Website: lowes
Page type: delivery-shipping
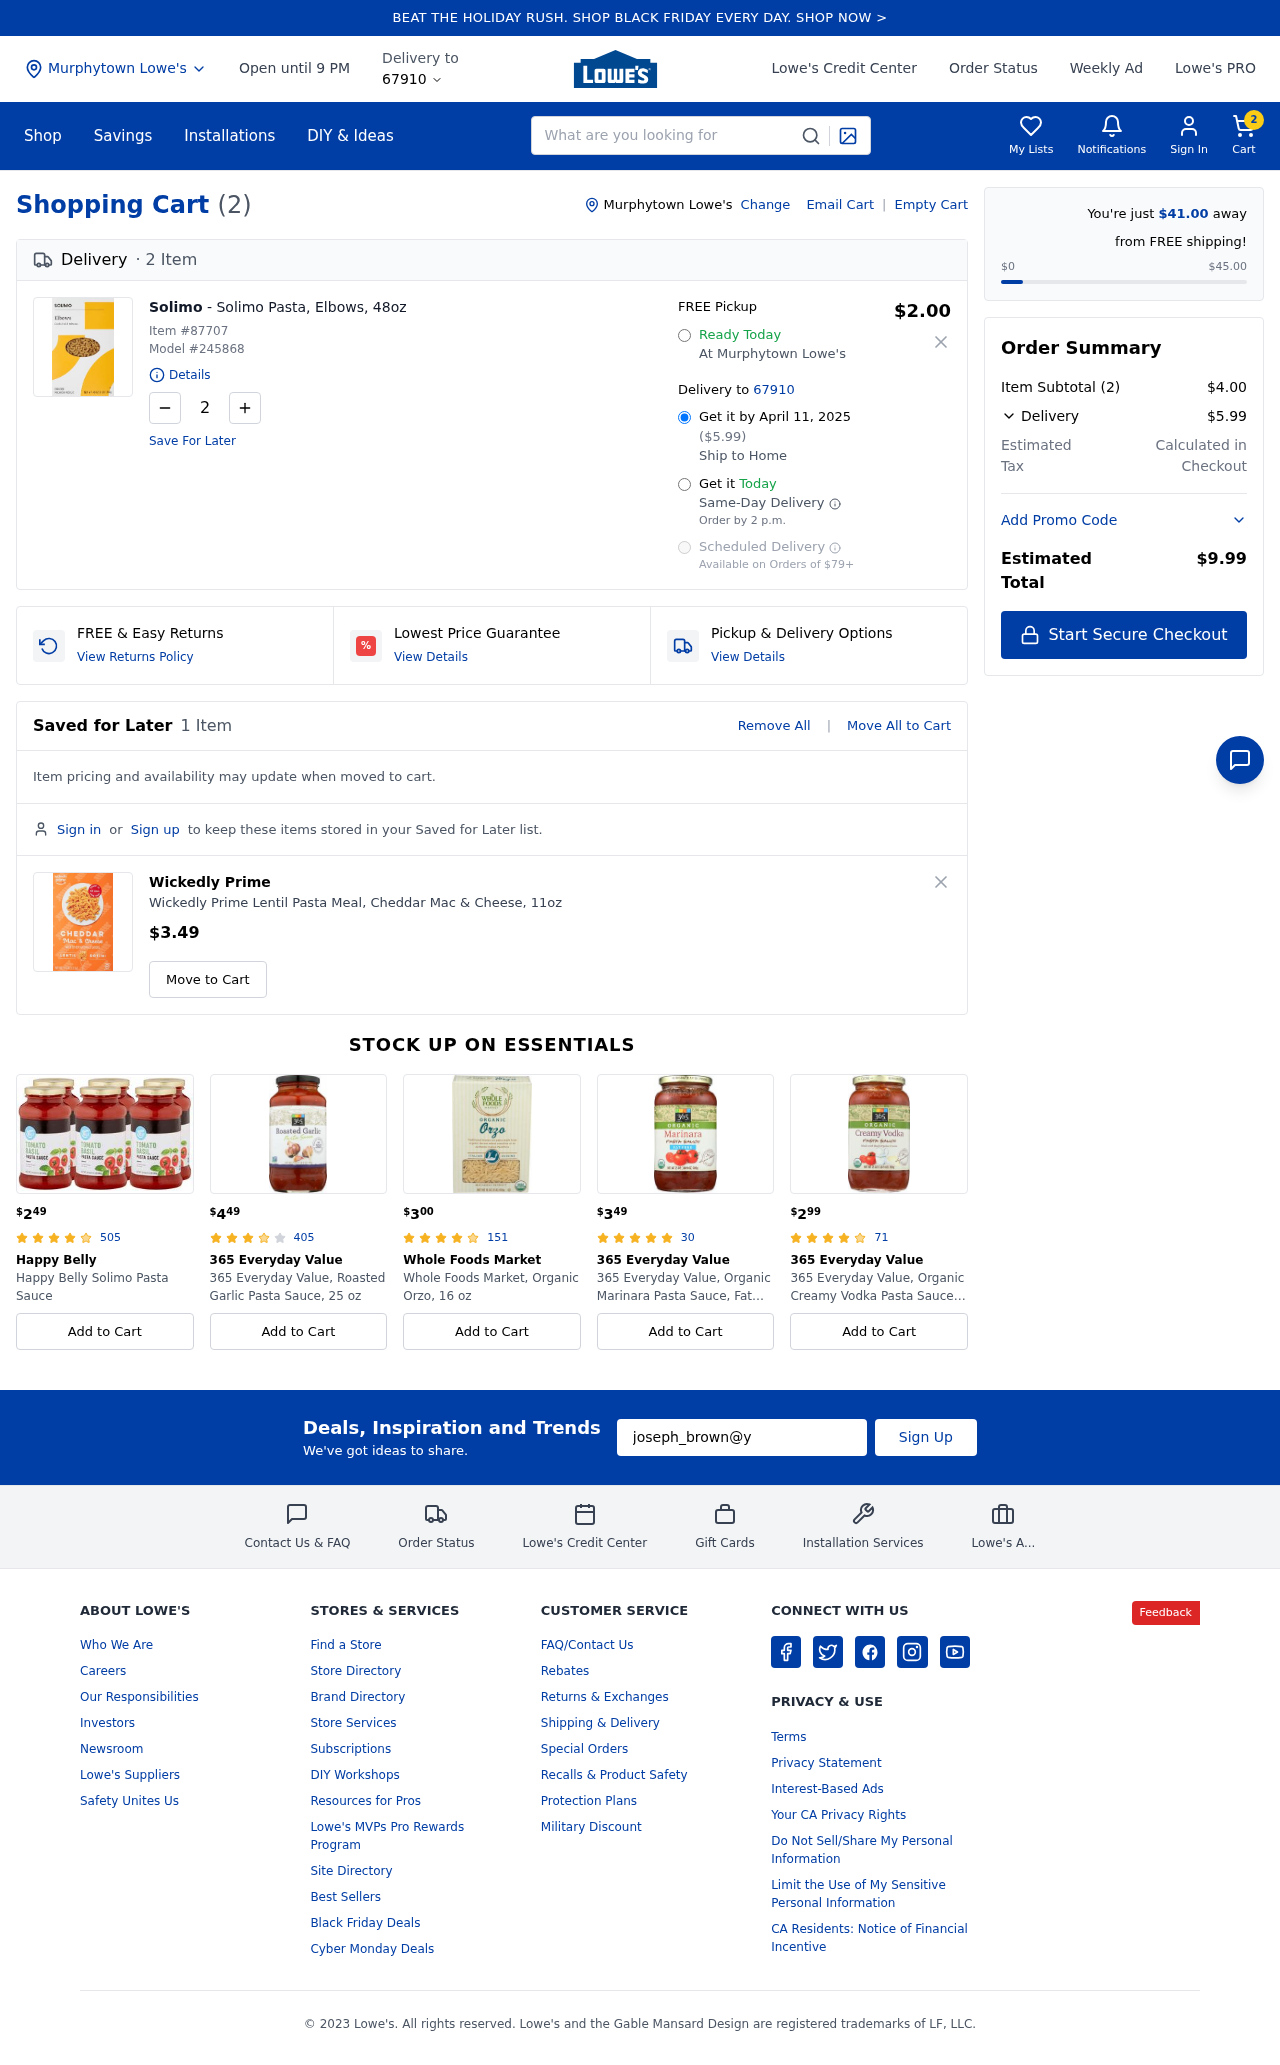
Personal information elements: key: PII_CITY
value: Murphytown
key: PII_EMAIL
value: joseph_brown@yahoo.com
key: PII_POSTCODE
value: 67910
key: PII_CITY2
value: Murphytown
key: PII_CITY3
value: Murphytown
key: PII_POSTCODE_FULL
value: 67910
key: PII_POSTCODE_NUMERIC
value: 67910
Product elements: key: PRODUCT1_BRAND
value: Solimo
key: PRODUCT1_NAME
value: Solimo Pasta, Elbows, 48oz
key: PRODUCT1_PRICE
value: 2
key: PRODUCT1_QUANTITY
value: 2
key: PRODUCT2_BRAND
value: Wickedly Prime
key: PRODUCT2_NAME
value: Wickedly Prime Lentil Pasta Meal, Cheddar Mac & Cheese, 11oz
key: PRODUCT2_PRICE
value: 3.49
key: PRODUCT1_ITEM_NUMBER
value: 87707
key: PRODUCT1_MODEL_NUMBER
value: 245868
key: PRODUCT3_PRICE
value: $249
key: PRODUCT3_NUM_RATINGS
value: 505
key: PRODUCT3_BRAND
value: Happy Belly
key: PRODUCT3_NAME
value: Happy Belly Solimo Pasta Sauce
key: PRODUCT4_PRICE
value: $449
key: PRODUCT4_NUM_RATINGS
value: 405
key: PRODUCT4_BRAND
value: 365 Everyday Value
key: PRODUCT4_NAME
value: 365 Everyday Value, Roasted Garlic Pasta Sauce, 25 oz
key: PRODUCT5_PRICE
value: $300
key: PRODUCT5_NUM_RATINGS
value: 151
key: PRODUCT5_BRAND
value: Whole Foods Market
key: PRODUCT5_NAME
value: Whole Foods Market, Organic Orzo, 16 oz
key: PRODUCT6_PRICE
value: $349
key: PRODUCT6_NUM_RATINGS
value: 30
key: PRODUCT6_BRAND
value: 365 Everyday Value
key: PRODUCT6_NAME
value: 365 Everyday Value, Organic Marinara Pasta Sauce, Fat Free, 25 oz
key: PRODUCT7_PRICE
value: $299
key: PRODUCT7_NUM_RATINGS
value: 71
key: PRODUCT7_BRAND
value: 365 Everyday Value
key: PRODUCT7_NAME
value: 365 Everyday Value, Organic Creamy Vodka Pasta Sauce, 25 oz
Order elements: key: ORDER_NUM_ITEMS
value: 2
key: ORDER_DELIVERY_DATE
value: April 11, 2025
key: ORDER_SHIPPING_COST
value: $5.99
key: AWAY_FROM_FREE_SHIPPING
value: $41.00
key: ORDER_SUBTOTAL
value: $4.00
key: ORDER_TOTAL
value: $9.99
Search elements: key: HEADER_SEARCH
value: What are you looking for